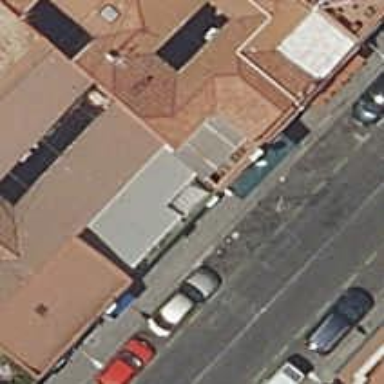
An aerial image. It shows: Convenience shop.